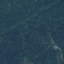
Land use / land cover: Forest